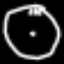
Label: clock